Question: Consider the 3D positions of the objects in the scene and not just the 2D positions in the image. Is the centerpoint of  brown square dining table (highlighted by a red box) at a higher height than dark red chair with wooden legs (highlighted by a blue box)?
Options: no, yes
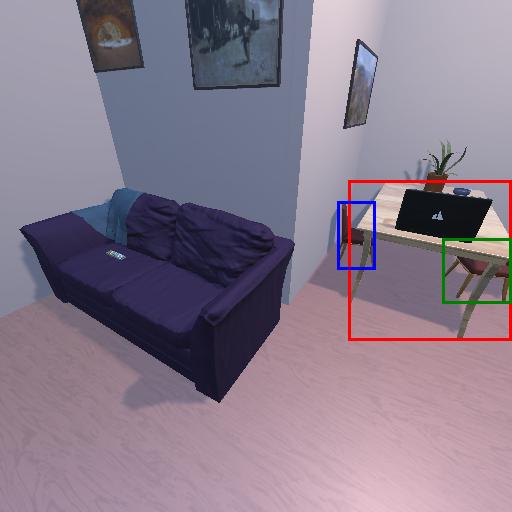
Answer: no